Question: I am new to IntelliJ but coming from Eclipse I expected Maven support to be far better. It really is but I could not find how to define a remote archetype catalog in IntelliJ (14.1).
All I could find was a way to add a Archetype manually but that is not what I need. I would like to point to a XML file on a remote server that contains the list of all archetypes available.
In Eclipse, it looks like this :

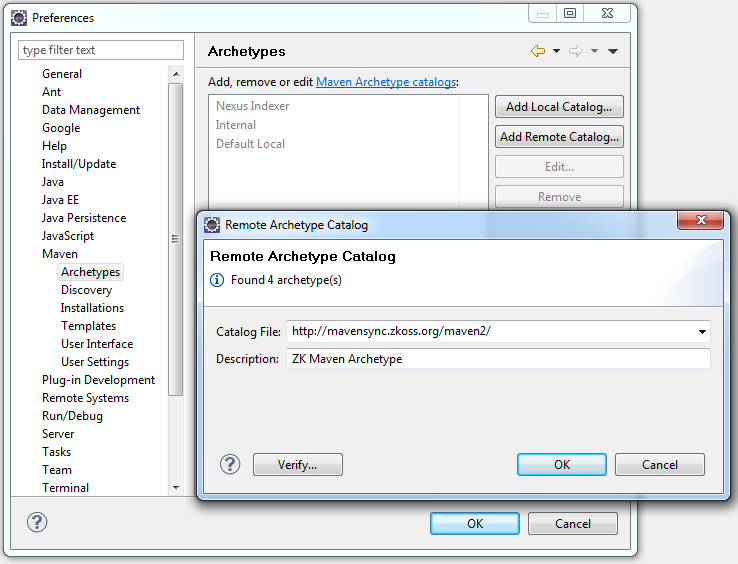
Answer: Maybe you would like to try an Intellij Plugin that I wrote yesterday. It enables you to add remote archetype catalogs to Idea: <URL>
To make my answer more clear: I had the same issue that it struggles me that you can add Maven Archetype Catalog files in Eclipse, but not in IntelliJ IDEA. So I tried to write a plugin for IntelliJ IDEA, so that you can actually define URLs to archetype-catalog.xml.
The plugin just parses those URLs and provides the Maven Archetypes to the list of available Archetypes in IntelliJ IDEA.
After installing the Plugin you can find a new entry in the Settings menu at File - Settings - Build, Execution and Deployment - Build tools.